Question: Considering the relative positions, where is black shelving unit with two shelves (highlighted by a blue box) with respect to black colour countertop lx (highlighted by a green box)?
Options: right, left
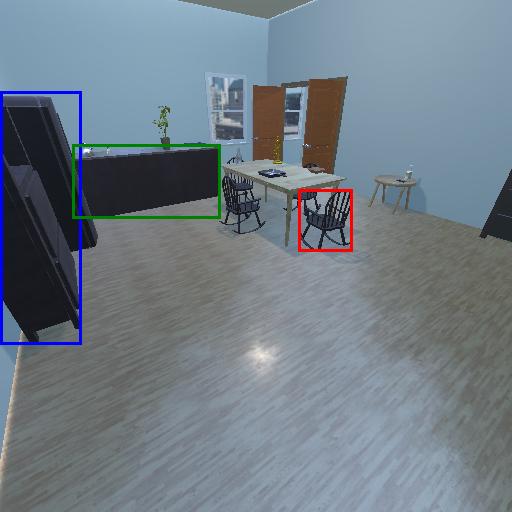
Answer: right